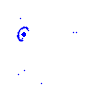
Particle: electron